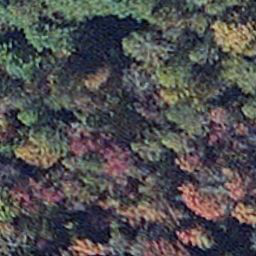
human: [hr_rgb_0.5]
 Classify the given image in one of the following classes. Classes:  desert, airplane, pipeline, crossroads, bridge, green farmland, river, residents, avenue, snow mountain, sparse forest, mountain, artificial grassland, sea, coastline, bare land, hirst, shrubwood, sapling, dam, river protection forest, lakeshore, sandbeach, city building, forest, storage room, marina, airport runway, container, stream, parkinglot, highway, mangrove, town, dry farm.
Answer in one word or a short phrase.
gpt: mangrove